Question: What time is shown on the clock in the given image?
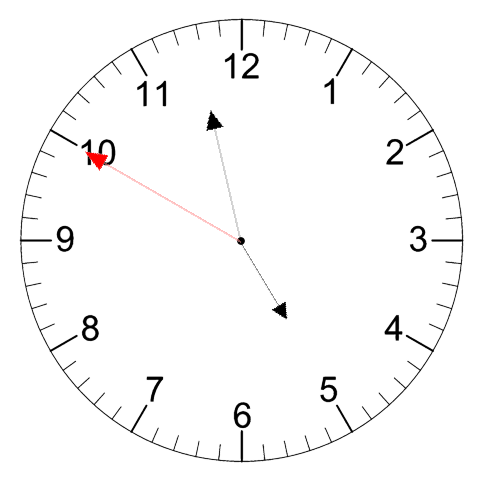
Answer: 04:57:50